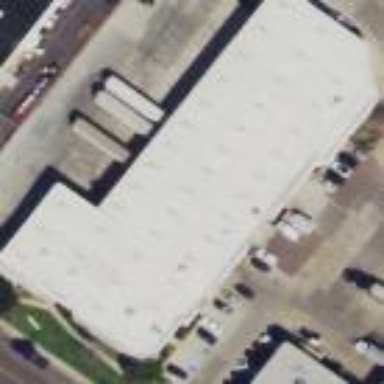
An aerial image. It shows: Industrial building.